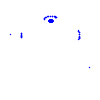
Particle: pion